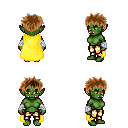
a pixel art fantasy rpg character, female body template, orc, green skin, yellow cape, gold greaves, brown bedhead hairstyle, white cloth bandages, four views (front, back, left, right), 2x2 character sprite sheet, small pixel art, hard edges, no anti-aliasing